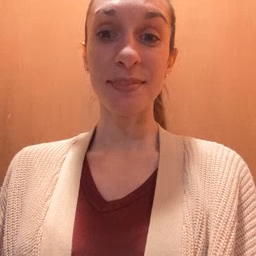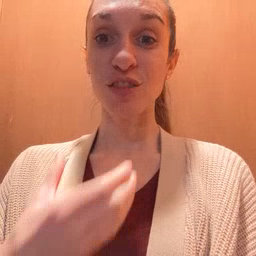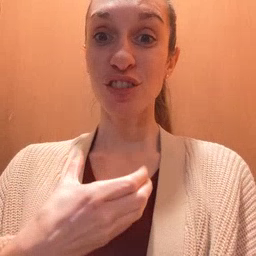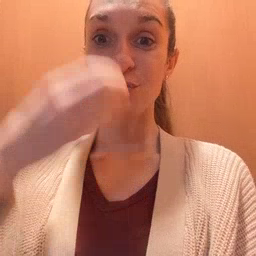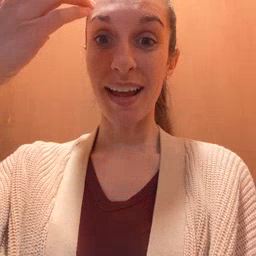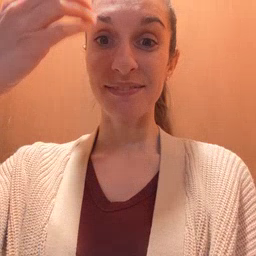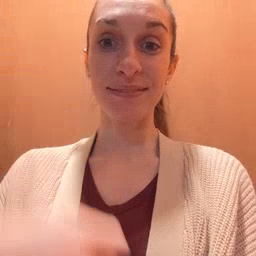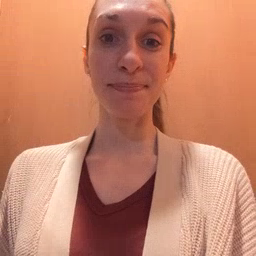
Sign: giraffe